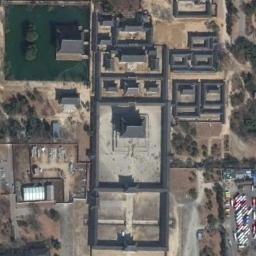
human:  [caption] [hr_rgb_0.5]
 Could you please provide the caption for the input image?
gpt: The roofs of palaces are all gray, And the whole looks like a trapezoid .

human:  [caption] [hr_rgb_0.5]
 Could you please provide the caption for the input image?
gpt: The palace is on the bare land next to some buildings .

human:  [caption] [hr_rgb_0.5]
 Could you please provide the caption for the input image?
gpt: Many trees of different sizes are beside the palace .

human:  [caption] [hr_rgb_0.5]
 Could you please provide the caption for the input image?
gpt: The dark gray palace has long walls and some palaces of different sizes and a lawn is next to the palace .

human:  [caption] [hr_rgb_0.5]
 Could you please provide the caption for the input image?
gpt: There are some brown bare land around the black palace .